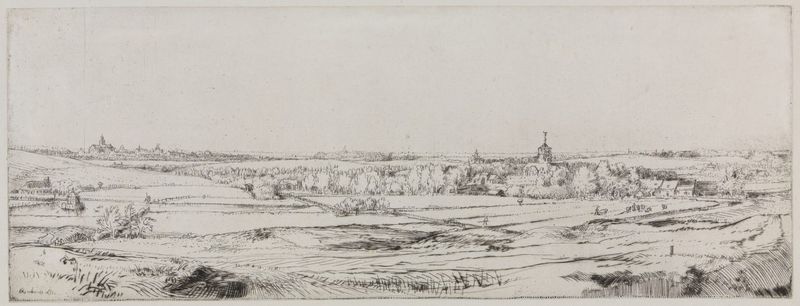
Titel: "Goldwägers Feld"
Künstler: Rembrandt
Standort: Karlsruhe
Institution: Staatliche Kunsthalle Karlsruhe
Schlagwörter: bäume, church, people, white, black, empty, grey, painting, print, rock, sky, tree, building, field, landscape, nature, water, distance, horizon, horizontal, houses, tower, trees, village, grass, river, bushes, drawing, paper, black and white, etching, sketch, walking, pen, scene, fence, meadow, town, rural, city, menschen, schwarz, pastoral, ink, buildings, vertical, art, pencil, draw, bush, farmer, gras, lanscape, shrub, long, fields, horizont, spire, steeple, wide, farmers, landschaft, barren, stick, plain, stich, bucolic, weiß, kirche, silence, wheat, farming, bauern, landwirtschaft, panorama, lanschaft, felder, landscaoe, cities, scenic, getreide, chirch, towns, horizon+, wide angle, pflug